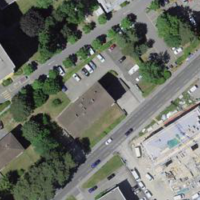
EUNIS habitat code: 55
Species observed at this site:
Cephalanthera damasonium